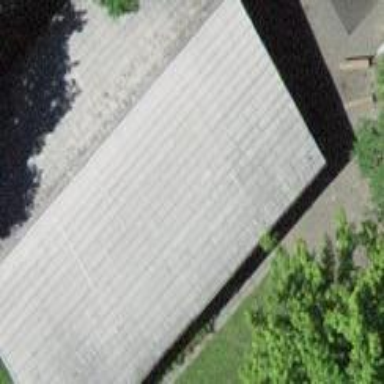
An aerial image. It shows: Kindergarten building.